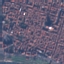
Land use / land cover: Residential